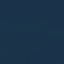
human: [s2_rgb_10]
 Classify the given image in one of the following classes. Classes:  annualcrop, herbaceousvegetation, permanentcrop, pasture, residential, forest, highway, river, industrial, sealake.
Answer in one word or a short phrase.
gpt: SeaLake